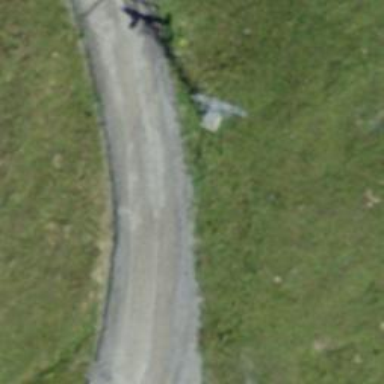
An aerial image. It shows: Gravel track with grade2 tracktype.